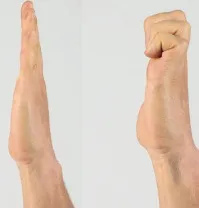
Finger trap oscillations.
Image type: medical_photograph (skin_photograph)